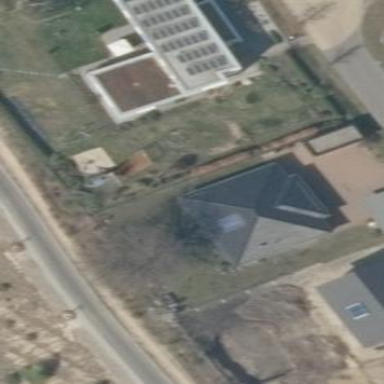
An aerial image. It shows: Hipped roof house.